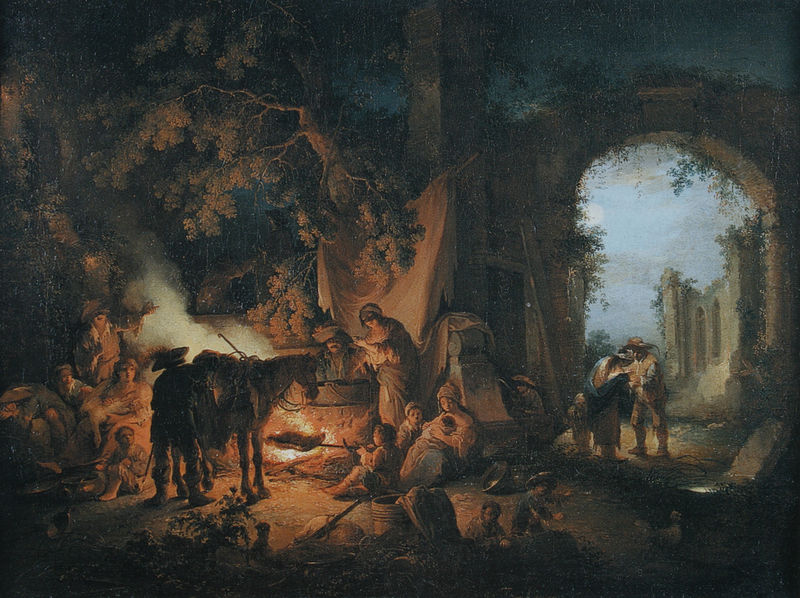
Titel: Zigeunerlager
Künstler: Johann Georg Trautmann
Standort: Mainz
Institution: Landesmuseum
Schlagwörter: baum, blau, blätter, dunkel, feder, feuer, gemälde, himmel, laub, mann, schatten, wasser, weiß, wolken, bäume, frauen, gelb, grün, landschaft, menschen, ocker, sitzen, äste, abend, braun, fenster, frau, grau, hell, hintergrund, hut, licht, männer, nacht, schwarz, szene, rot, tuch, beige, malerei, mütze, mensch, rembrandt, stein, steine, niederlande, vorhang, dämmerung, erde, natur, spiegelung, vögel, kirche, rauch, boden, sitzend, familie, kind, blatt, gesang, pflanzen, wald, esel, genre, kinder, pferd, schornstein, hufe, sattel, zügel, topf, ruhe, bogen, fels, mauer, dunst, rast, figuren, rundbogen, romantik, dampf, querformat, essen, korb, durchgang, tor, töpfe, hell dunkel, ruine, schwein, zigeuner, durchblick, kloster, stern, torbogen, übergang, glut, sterne, sternenhimmel, baun, ruinen, fass, mahl, mahlzeit, hufen, kathedrale, schein, abendessen, braten, mauern, ross, wanderer, zeltlager, abendmahl, kochen, bottich, eimer, mäner, zelt, kessel, lager, feuerstelle, pfanne, sau, spiess, lagerfeuer, claude lorrain, nachtlager, grillen, spanferkel, altes schloss, bratspies, bratspiess, cerquozzi, graäser, schmuggler, toipf